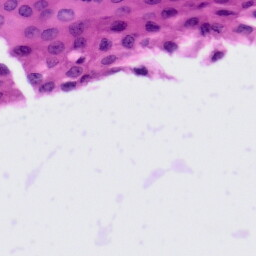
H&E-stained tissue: Tonsil